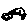
Label: car